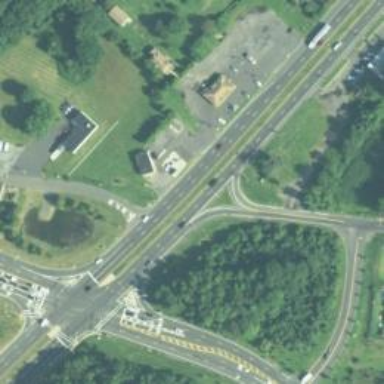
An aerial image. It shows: Trunk link highway.